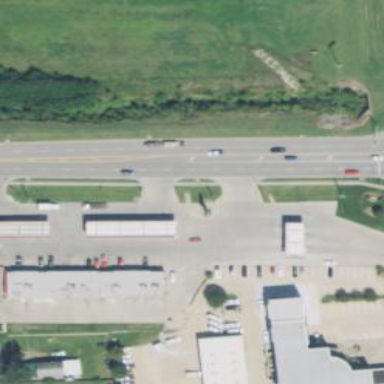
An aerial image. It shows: Retail establishment providing fuel services.